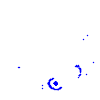
Particle: proton